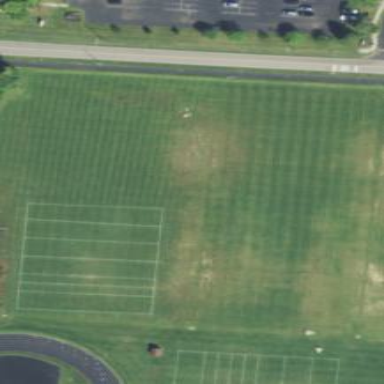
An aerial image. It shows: American football pitch.